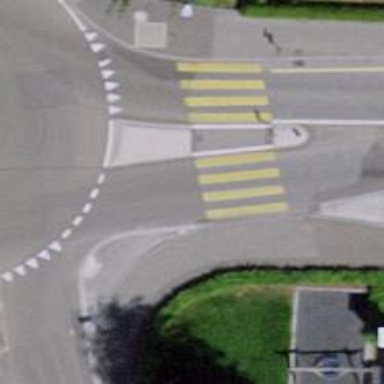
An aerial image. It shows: Uncontrolled zebra crossing with central island.